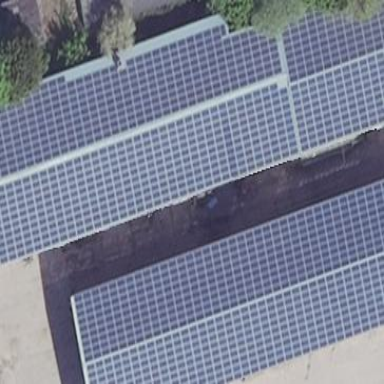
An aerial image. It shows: Building equipped with small solar photovoltaic panel for generating electricity.